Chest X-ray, AP view. Patient: 53 years old, sex M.
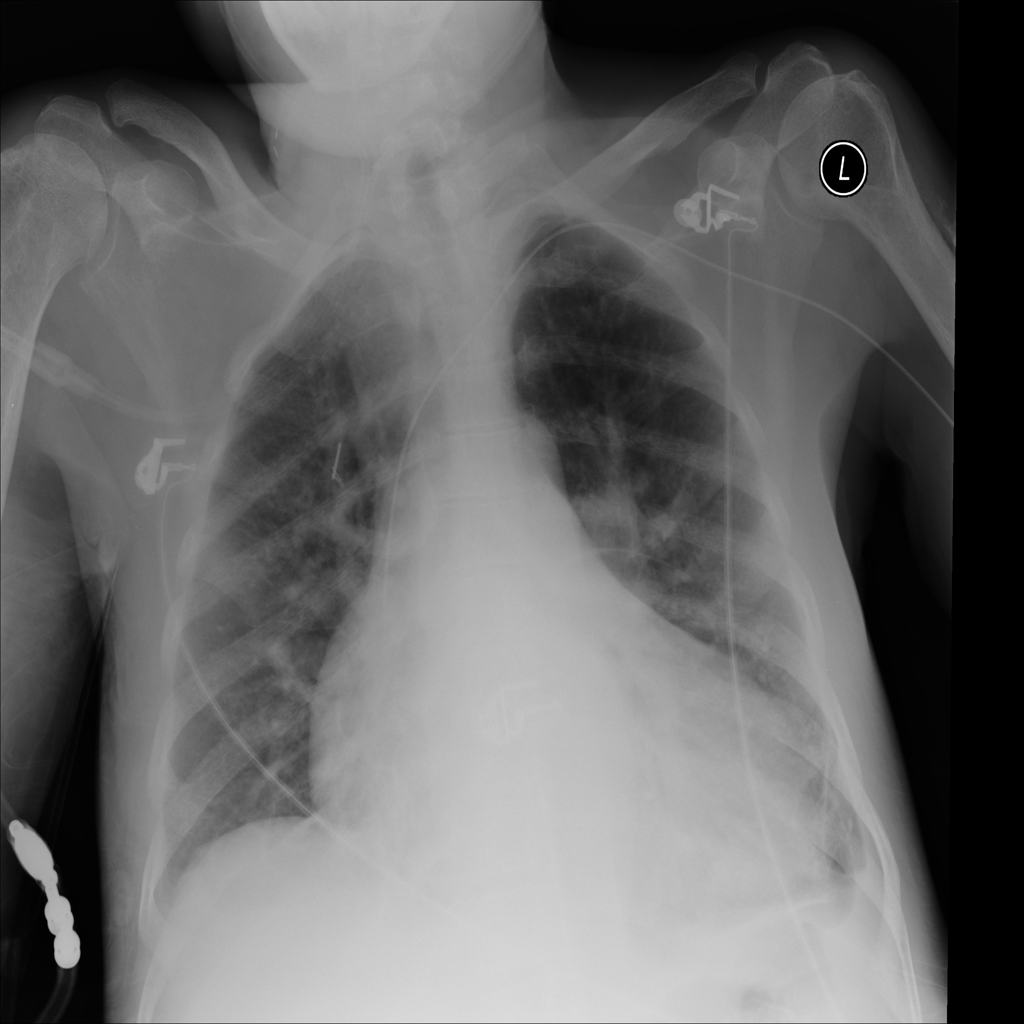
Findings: Cardiomegaly, Effusion